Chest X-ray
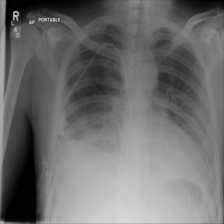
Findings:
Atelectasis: negative
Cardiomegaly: negative
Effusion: negative
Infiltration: negative
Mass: negative
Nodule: negative
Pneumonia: negative
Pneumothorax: negative
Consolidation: negative
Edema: negative
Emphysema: negative
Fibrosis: negative
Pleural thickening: negative
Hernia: negative